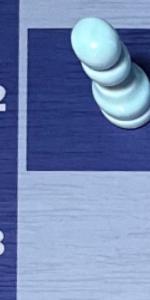
Label: Empty